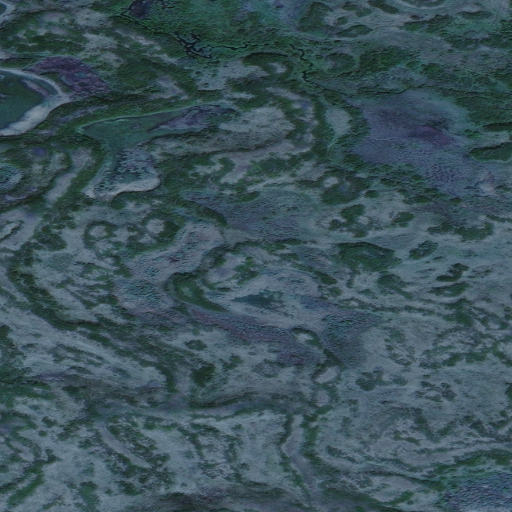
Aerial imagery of gap in Alaska named Caribou Pass containing only unknown